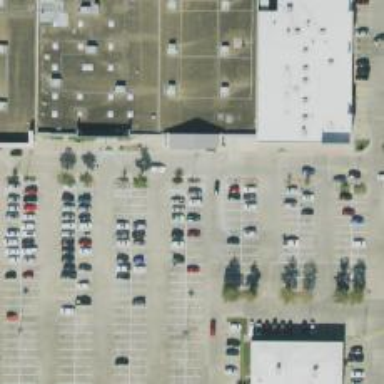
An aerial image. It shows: Parking space.